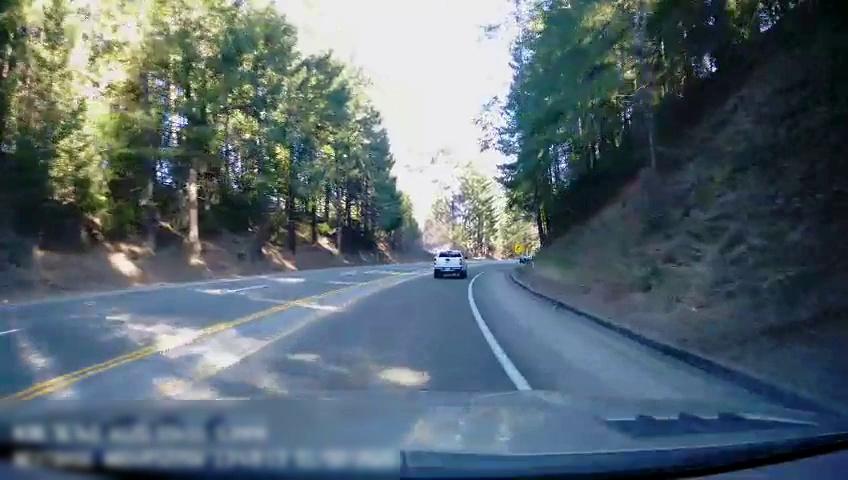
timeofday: Day
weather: Sunny
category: Drivable Space
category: Vehicles | Truck
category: Lanes | Alternate Lane
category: Lanes | Current Lane
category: Lanes | Opposite Lane
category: Lanes | Opposite Lane
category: Lanes | Opposite Lane
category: Lanes | Opposite Lane
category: Traffic | Signs